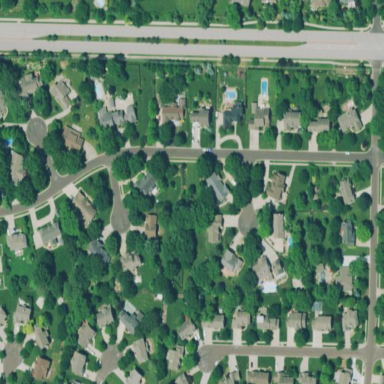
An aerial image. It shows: Single-family residential area.